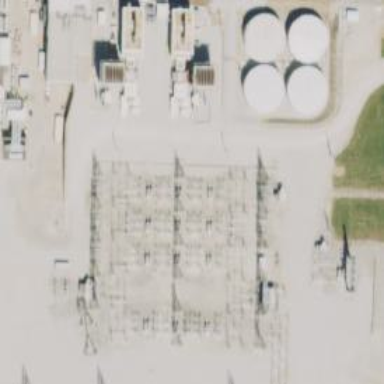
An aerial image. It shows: Switch used for power control.